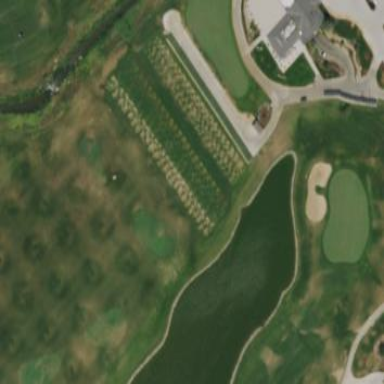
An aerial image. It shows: Golf tee.